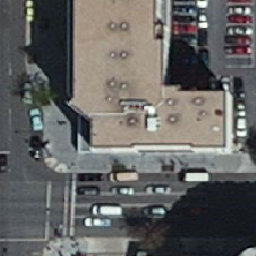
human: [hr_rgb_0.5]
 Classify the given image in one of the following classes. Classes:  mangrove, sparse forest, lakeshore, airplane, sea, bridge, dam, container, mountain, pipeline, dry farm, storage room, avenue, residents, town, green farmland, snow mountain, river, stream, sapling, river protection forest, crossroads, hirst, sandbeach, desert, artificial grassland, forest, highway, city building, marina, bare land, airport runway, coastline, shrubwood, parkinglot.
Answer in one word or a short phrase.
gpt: city building